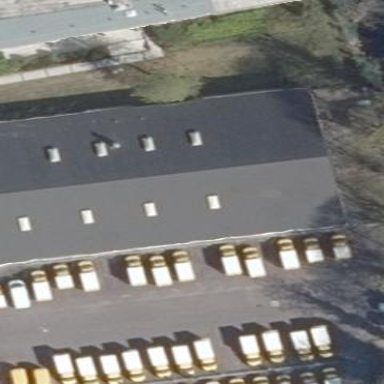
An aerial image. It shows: Industrial building.